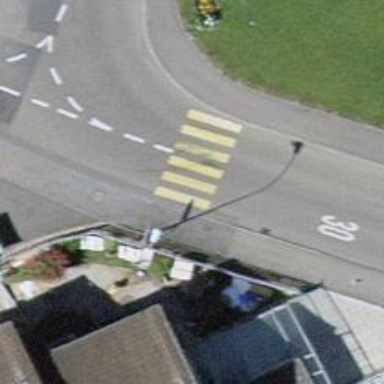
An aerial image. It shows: Uncontrolled zebra crossing with zebra markings.